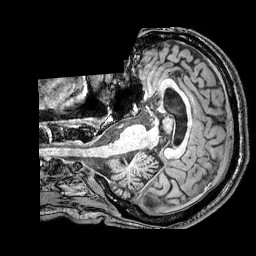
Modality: T1w
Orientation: axial
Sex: male
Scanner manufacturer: philips
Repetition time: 0.008159 s
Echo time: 0.00376 s